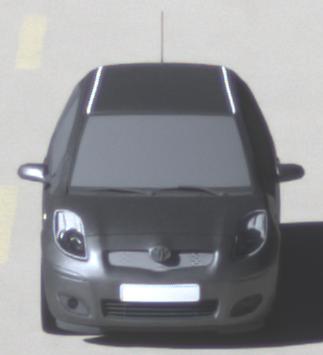
Make: Toyota
Model: Yaris 1.0
Detailed model: Yaris (XP13)
Model produced from: 2011/10
Model produced until: 2014/08
Doors: 3
Color: gray
Road condition: dry road
Daytime: morning or afternoon
Contrast: high contrast